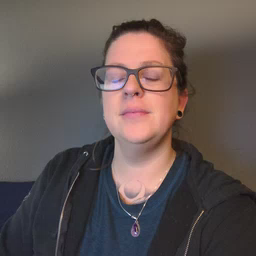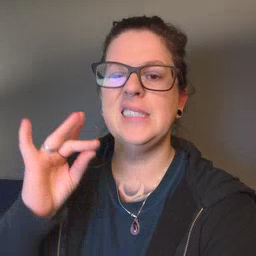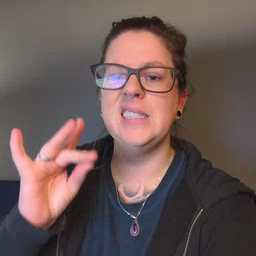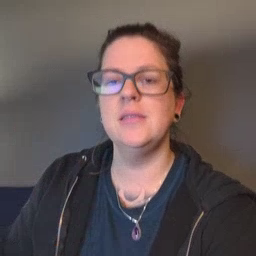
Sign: sticky